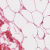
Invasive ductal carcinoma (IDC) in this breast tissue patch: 0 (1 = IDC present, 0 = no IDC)